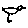
Label: bird